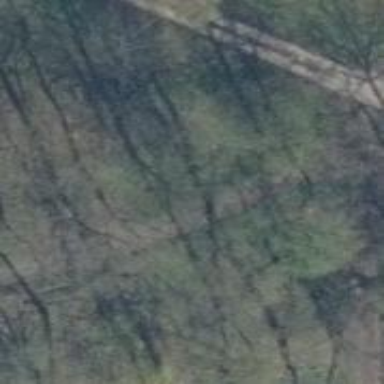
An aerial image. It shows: Path.